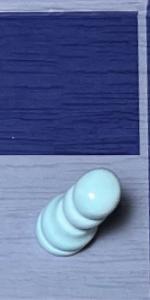
Label: Pawn_White